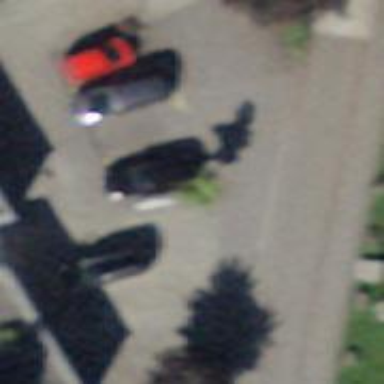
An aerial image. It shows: Parking area with asphalt surface.